高二 · 代数
设 $|\overrightarrow{O A}|=2,|\overrightarrow{O B}|=1, \overrightarrow{O A} \cdot \overrightarrow{O B}=0, \overrightarrow{O P}=\lambda \overrightarrow{O A}+\mu \overrightarrow{O B}$, 且 $\lambda+\mu=1$,

则向量 $\overrightarrow{O A}$ 在 $\overrightarrow{O P}$ 上的投影的取值范围 ( )
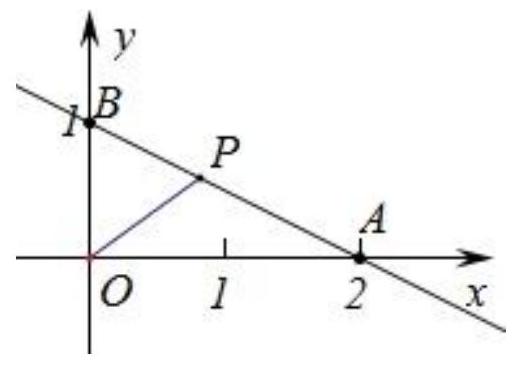
A. $\left(-\frac{2 \sqrt{5}}{5}, 2\right]$
B. $\left(\frac{2 \sqrt{5}}{5}, 2\right]$

C. $\left(-\frac{4 \sqrt{5}}{5}, 2\right]$
D. $\left(\frac{4 \sqrt{5}}{5}, 2\right]$
答案: C
解析: 由于 $\overrightarrow{O A} \cdot \overrightarrow{O B}=0$, 则 $\overrightarrow{O A} \perp \overrightarrow{O B}$,

由于 $|\overrightarrow{O A}|=2$, 如图所示建系,

设 $A(2,0), B(0,1)$ ，

由于 $\overrightarrow{O P}=\lambda \overrightarrow{O A}+\mu \overrightarrow{O B}$, 且 $\lambda+\mu=1$, 则 $P, A 、 B$ 三点共线.

设 $P(x, y)$, 则 $\frac{x}{2}+\frac{y}{1}=1$, 即 $y=1-\frac{x}{2}$.

向量 $\overrightarrow{O A}_{\text {在 } \overrightarrow{O P}}$ 上的投影为 $|\overrightarrow{O A}| \cos \langle\overrightarrow{O A}, \overrightarrow{O P}\rangle=\frac{\overrightarrow{O A} \cdot \overrightarrow{O P}}{|\overrightarrow{O P}|}=\frac{2 x}{\sqrt{x^{2}+y^{2}}}$

设 $t=|\overrightarrow{O A}| \cos \langle\overrightarrow{O A}, \overrightarrow{O P}\rangle$, 所以当 $x=0$ 时, $t=0$.

当 $x \neq 0$ 时, $\frac{1}{t^{2}}=\frac{x^{2}+y^{2}}{4 x^{2}}=\frac{1}{4}\left[1+\left(\frac{y}{x}\right)^{2}\right]=\frac{1}{4}\left[1+\left(\frac{1}{x}-\frac{1}{2}\right)^{2}\right]$,

当 $x>0$ 时, $t>0$, 所以 $\frac{1}{t^{2}} \geq \frac{1}{4}$, 解得 $0<t \leq 2$;
当 $x<0$ 时, $t<0$, 所以 $\frac{1}{t^{2}}>\frac{1}{4}\left(1+\frac{1}{4}\right)=\frac{5}{16}$, 解得 $-\frac{4 \sqrt{5}}{5}<t<0$,

综上, 向量 $\overrightarrow{O A}$ 在 $\overrightarrow{O P}$ 上的投影的取值范围为 $\left(-\frac{4 \sqrt{5}}{5}, 2\right]$, 故选 C.